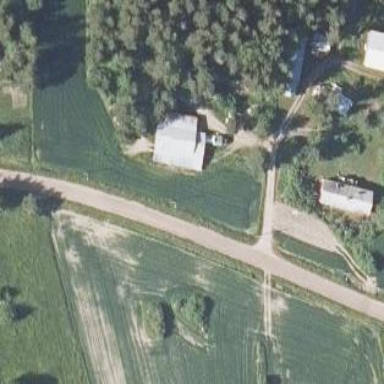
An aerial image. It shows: Driveway leading to service road.